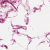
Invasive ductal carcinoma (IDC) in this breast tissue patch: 0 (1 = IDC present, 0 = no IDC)